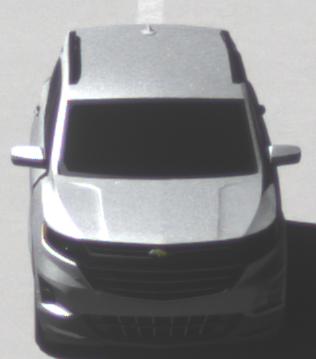
Make: Chevrolet
Model: Equinox
Detailed model: Gen. 2
Model produced from: 2015
Model produced until: 2017
Doors: 5
Color: white
Road condition: dry road
Daytime: midday
Contrast: high contrast